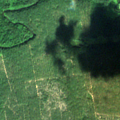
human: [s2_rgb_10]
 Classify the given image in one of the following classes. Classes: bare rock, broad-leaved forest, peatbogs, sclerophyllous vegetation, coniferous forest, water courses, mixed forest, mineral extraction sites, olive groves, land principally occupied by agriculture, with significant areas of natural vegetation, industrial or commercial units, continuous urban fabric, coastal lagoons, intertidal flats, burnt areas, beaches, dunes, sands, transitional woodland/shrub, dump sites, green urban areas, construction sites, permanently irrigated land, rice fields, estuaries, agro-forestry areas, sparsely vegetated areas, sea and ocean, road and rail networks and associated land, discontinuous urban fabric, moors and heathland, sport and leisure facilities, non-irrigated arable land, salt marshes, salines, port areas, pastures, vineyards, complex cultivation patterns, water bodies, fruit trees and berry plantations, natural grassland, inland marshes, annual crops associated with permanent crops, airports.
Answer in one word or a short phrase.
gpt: coniferous forest, mixed forest